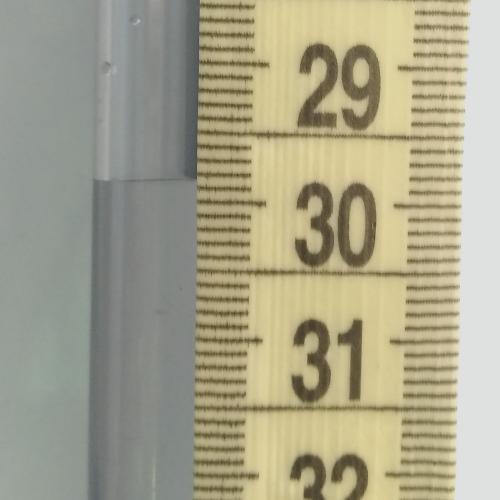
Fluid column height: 29.8 cm